Question: I just created an project and added the Entity Framework model and other things to get it working with <URL>.

Now I need to create a simple authenticated request to the standard method of that API out there from the WPF Client app.
'''
[Authorize]
[RoutePrefix("api/Account")]
public class AccountController : ApiController
// GET api/Account/UserInfo
[HostAuthentication(DefaultAuthenticationTypes.ExternalBearer)]
[Route("UserInfo")]
public UserInfoViewModel GetUserInfo()
{
ExternalLoginData externalLogin = ExternalLoginData.FromIdentity(User.Identity as ClaimsIdentity);
return new UserInfoViewModel
{
UserName = User.Identity.GetUserName(),
HasRegistered = externalLogin == null,
LoginProvider = externalLogin != null ? externalLogin.LoginProvider : null
};
}
'''
'''
public partial class MainWindow : Window
{
HttpClient client = new HttpClient();
public MainWindow()
{
InitializeComponent();
client.BaseAddress = new Uri("http://localhost:22678/");
client.DefaultRequestHeaders.Accept.Add(
new MediaTypeWithQualityHeaderValue("application/json")); // It tells the server to send data in JSON format.
}
private void Button_Click(object sender, RoutedEventArgs e)
{
Test();
}
private async void Test( )
{
try
{
var response = await client.GetAsync("api/Account/UserInfo");
response.EnsureSuccessStatusCode(); // Throw on error code.
var data = await response.Content.ReadAsAsync<UserInfoViewModel>();
}
catch (Newtonsoft.Json.JsonException jEx)
{
// This exception indicates a problem deserializing the request body.
MessageBox.Show(jEx.Message);
}
catch (HttpRequestException ex)
{
MessageBox.Show(ex.Message);
}
finally
{
}
}
}
'''
It seems like it is connecting to the host and I am getting the correct error. That is ok.
> Response status code does not indicate success: 401 (Unauthorized).
The main problem that I am not sure how to send username and password using WPF Client...
(Guys, I am not asking whether I have to encrypt it and use Auth Filter over API method implementations. I will do this for sure later...)
I heard that I have to send username and password in the header request... but I don't know how it can be done by using 'HttpClient client = new HttpClient();'
Thanks for any clue!
P.S. Have I replace 'HttpClient' with 'WebClient' and use 'Task' (<URL>?
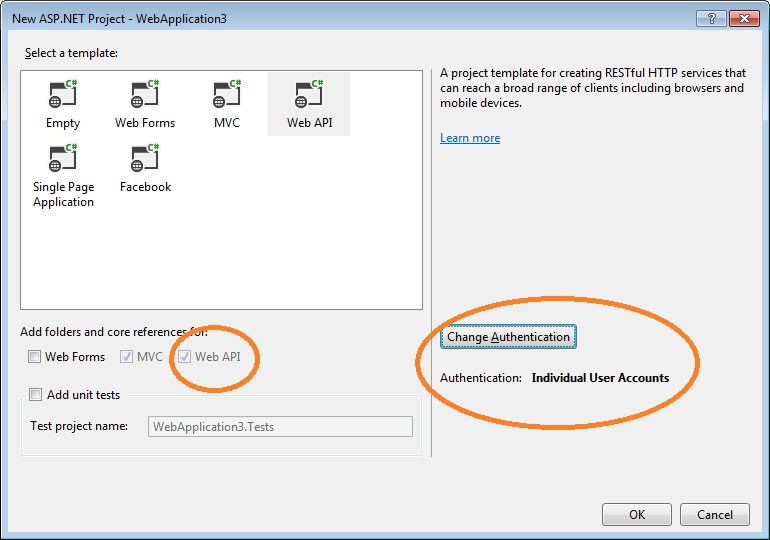
Answer: You can send over the current logged on user like so:
'''
var handler = new HttpClientHandler();
handler.UseDefaultCredentials = true;
_httpClient = new HttpClient(handler);
'''
then you can create your own authorization filter
'''
public class MyAPIAuthorizationFilter : ActionFilterAttribute
{
public override void OnActionExecuting(HttpActionContext actionContext)
{
//perform check here, perhaps against AD group, or check a roles based db?
if(success)
{
base.OnActionExecuting(actionContext);
}
else
{
var msg = string.Format("User {0} attempted to use {1} but is not a member of the AD group.", id, actionContext.Request.Method);
throw new HttpResponseException(new HttpResponseMessage(HttpStatusCode.Unauthorized)
{
Content = new StringContent(msg),
ReasonPhrase = msg
});
}
}
}
'''
then use [MyAPIAuthorizationFilter] on each action in your controller that you want to secure.